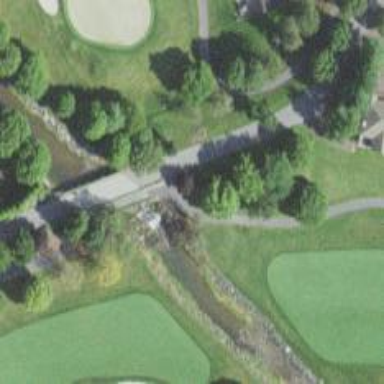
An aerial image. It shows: Service road on bridge designed for golf cartpath.